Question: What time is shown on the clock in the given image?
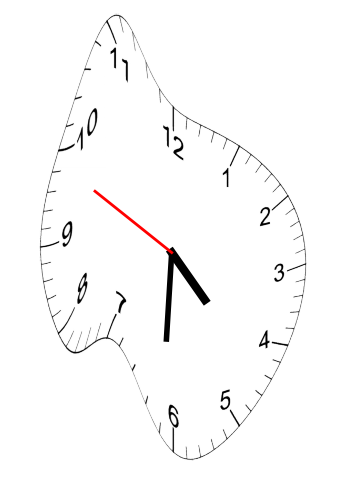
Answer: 04:30:49